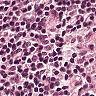
Metastatic tissue present: no